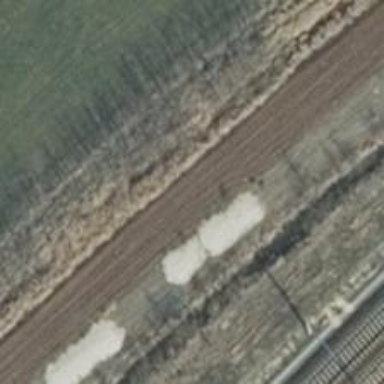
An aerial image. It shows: Railway milestone with catenary mast.